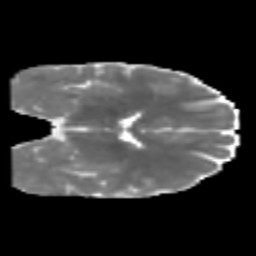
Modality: MD
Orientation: coronal
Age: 28
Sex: male
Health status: healthy